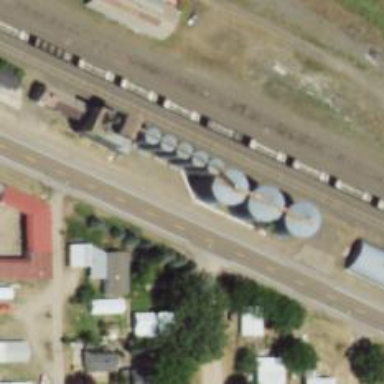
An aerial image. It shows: Silo.